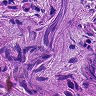
Metastatic tissue present: yes